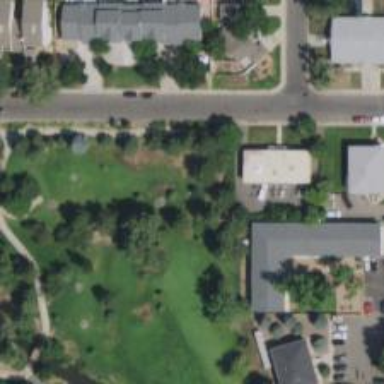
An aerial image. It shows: Disc golf hole.